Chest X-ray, PA view. Patient: 45 years old, sex M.
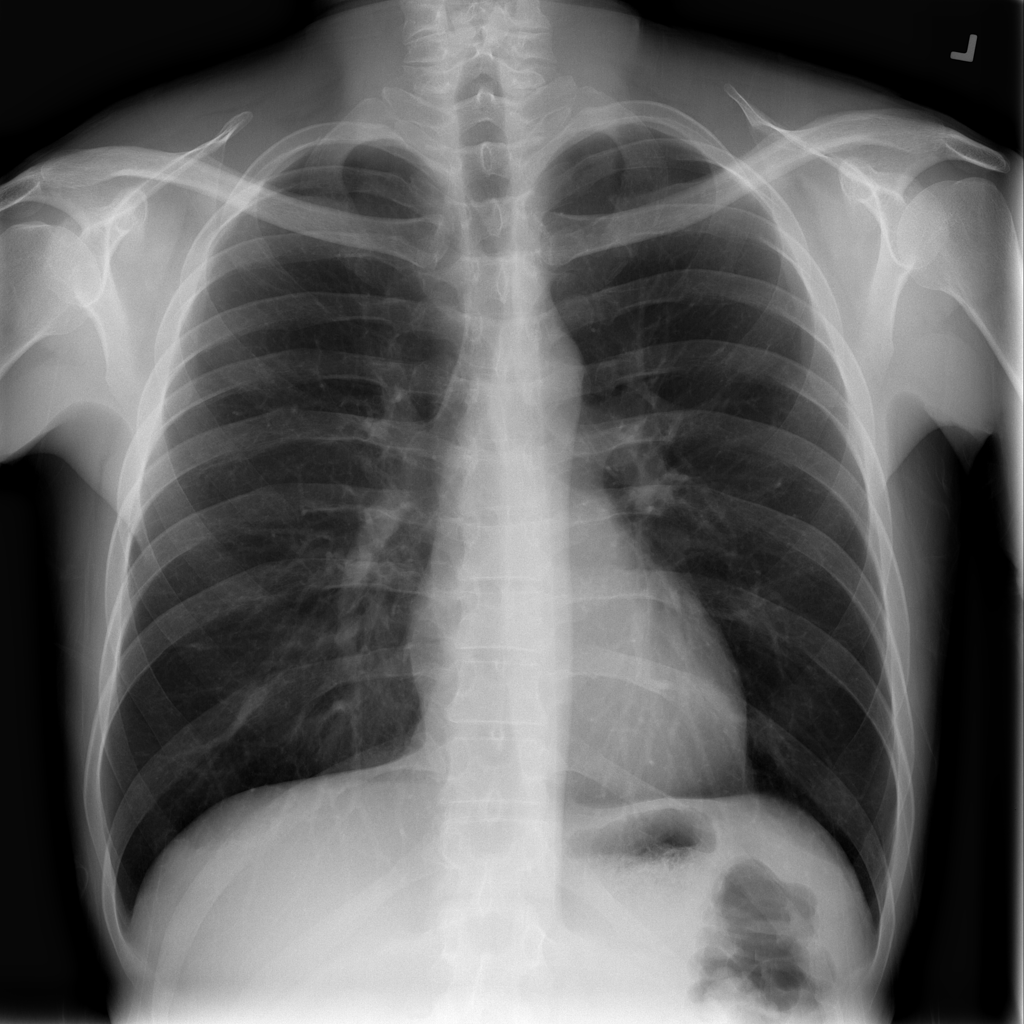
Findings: No Finding